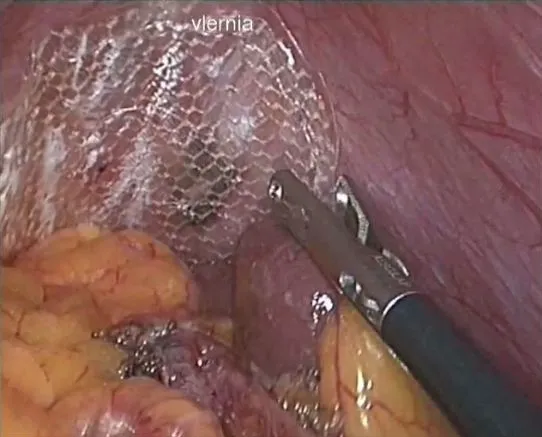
Photo of the laparoscopic mesh application.
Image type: medical_photograph (other_medical_photograph)